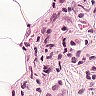
Metastatic tissue present: yes